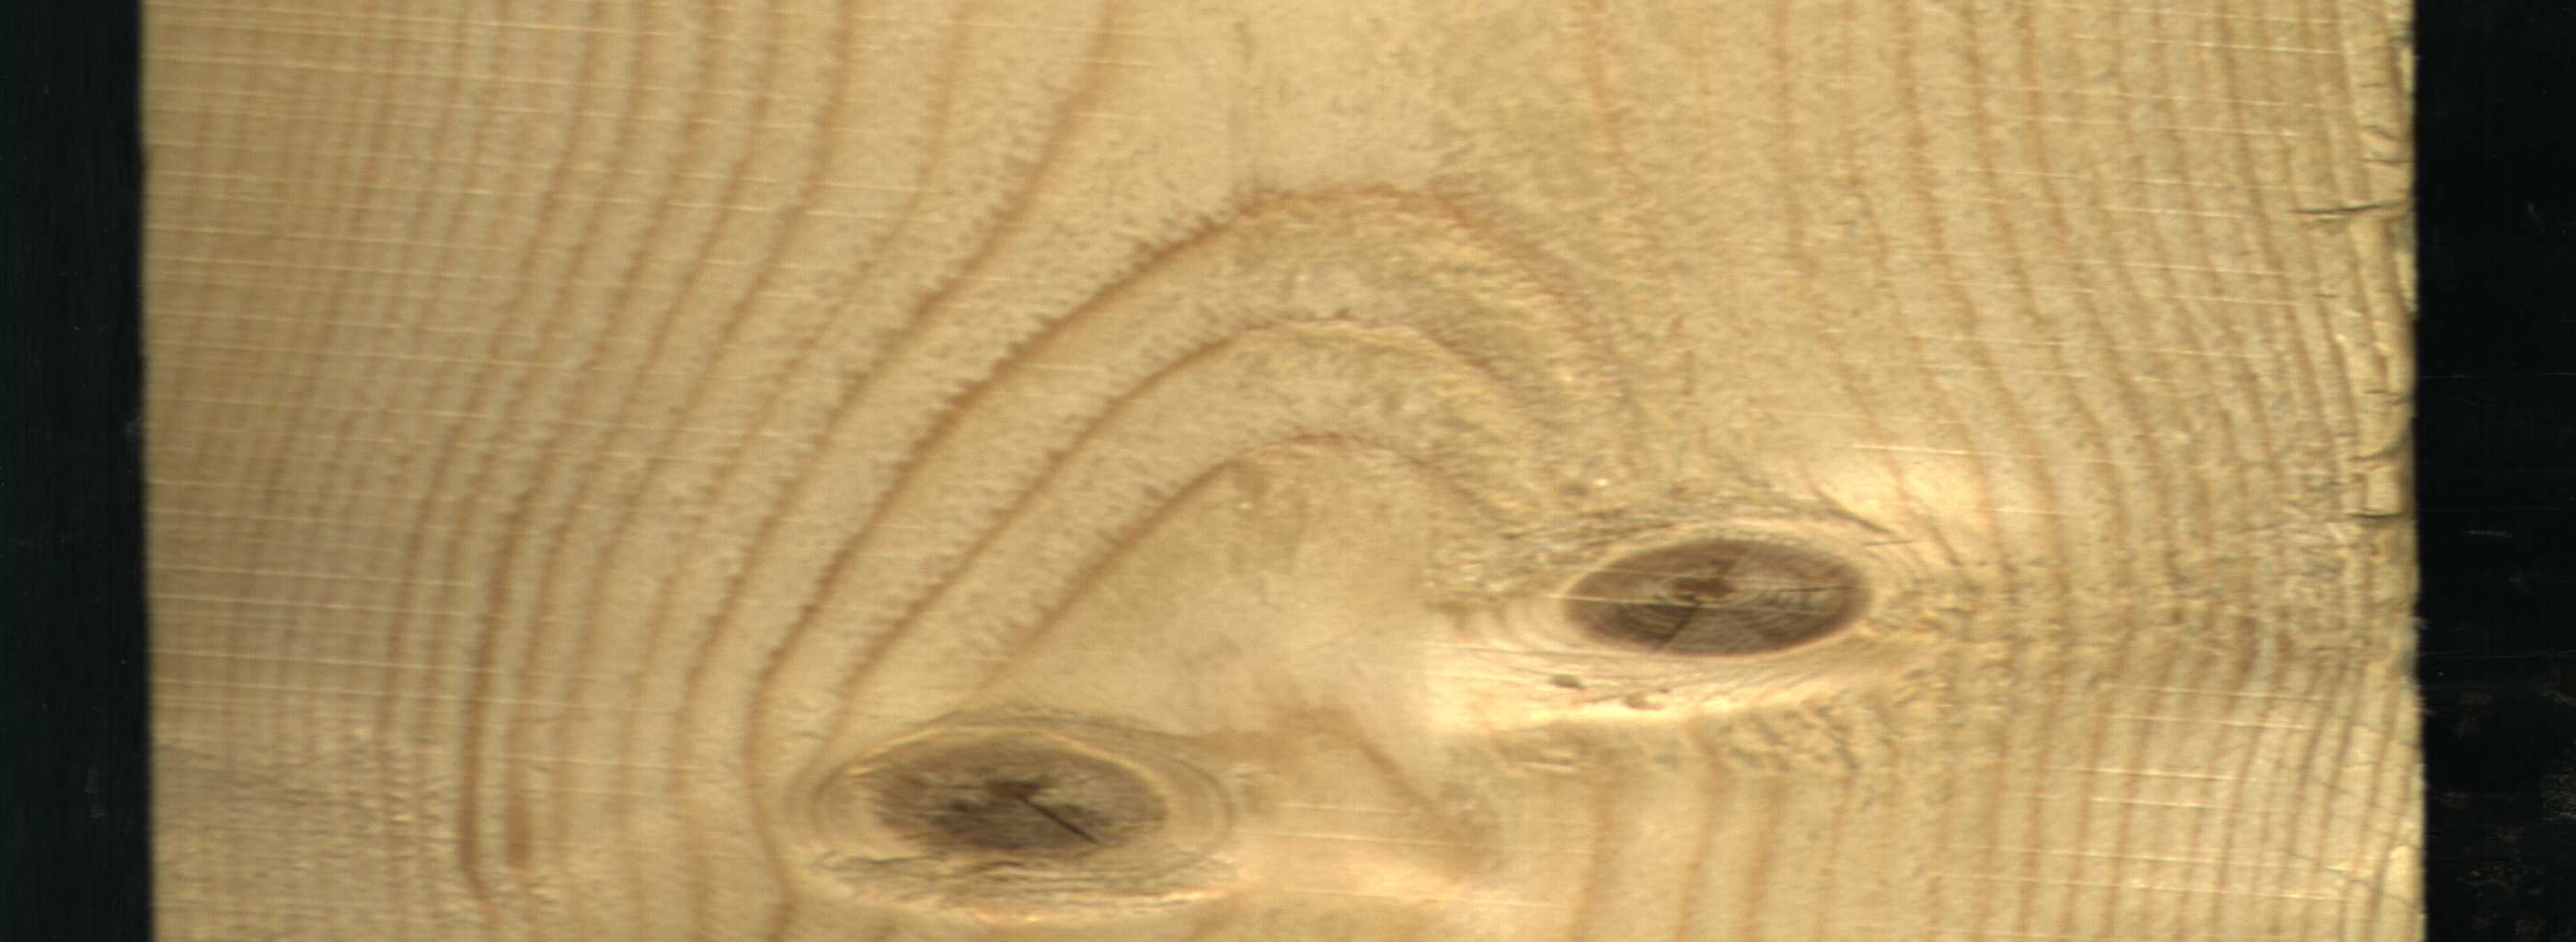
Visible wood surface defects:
knot_with_crack
Live_Knot